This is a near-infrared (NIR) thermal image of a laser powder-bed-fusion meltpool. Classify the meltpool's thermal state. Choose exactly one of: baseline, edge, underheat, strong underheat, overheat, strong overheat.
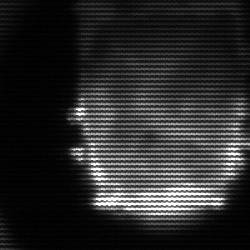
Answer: baseline